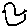
Label: bird